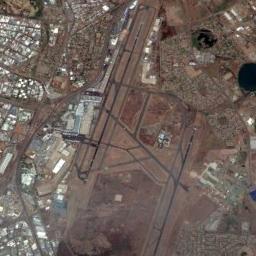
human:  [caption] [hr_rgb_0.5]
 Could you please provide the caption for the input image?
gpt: The airport has three staggered runways .

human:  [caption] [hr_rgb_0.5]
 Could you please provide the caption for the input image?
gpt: An airport with some staggered runways in the vacant lot and dense residential areas beside .

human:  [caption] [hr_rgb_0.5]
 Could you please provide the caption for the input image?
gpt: There is an airport built in bare land next to many buildings .

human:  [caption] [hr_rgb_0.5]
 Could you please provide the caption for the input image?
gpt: A complex airport with many runways and buildings is surrounded by a residential area and brown farmland .

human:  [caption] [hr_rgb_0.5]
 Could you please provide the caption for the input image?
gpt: The airport has many roads of different lengths .